Question: Given is the snap shot of memory of a byte-addressable computer. What would be loaded into register '$16' after execution of instruction 'lw $16, 24($17)' if machine is big endian and when Little Endian. Register '$17' contains '200'.

Now according to me, four bytes would be copied from the memory '(224-227)' irrespective of Little Endian or Big Endian,then if the machine is Big Endian then they will be copied to the register as they are.
If the machine is Little Endian then will be reversed and then copied to the register.
Please guide me if I am wrong with the concept.
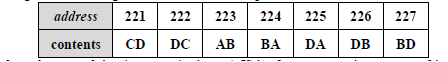
Answer: You're right.
More technically, in big-endian mode, the most significant byte is the one with the lowest address, and least significant byte is the one with the highest address. In little-endian mode, the most significant byte is the one with the highest address, while the least significant byte is the one with the lowest address.
So the contents of $16 register would be
If big-endian -> BADADBBD
If little-endian -> BDDBDABA